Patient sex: M
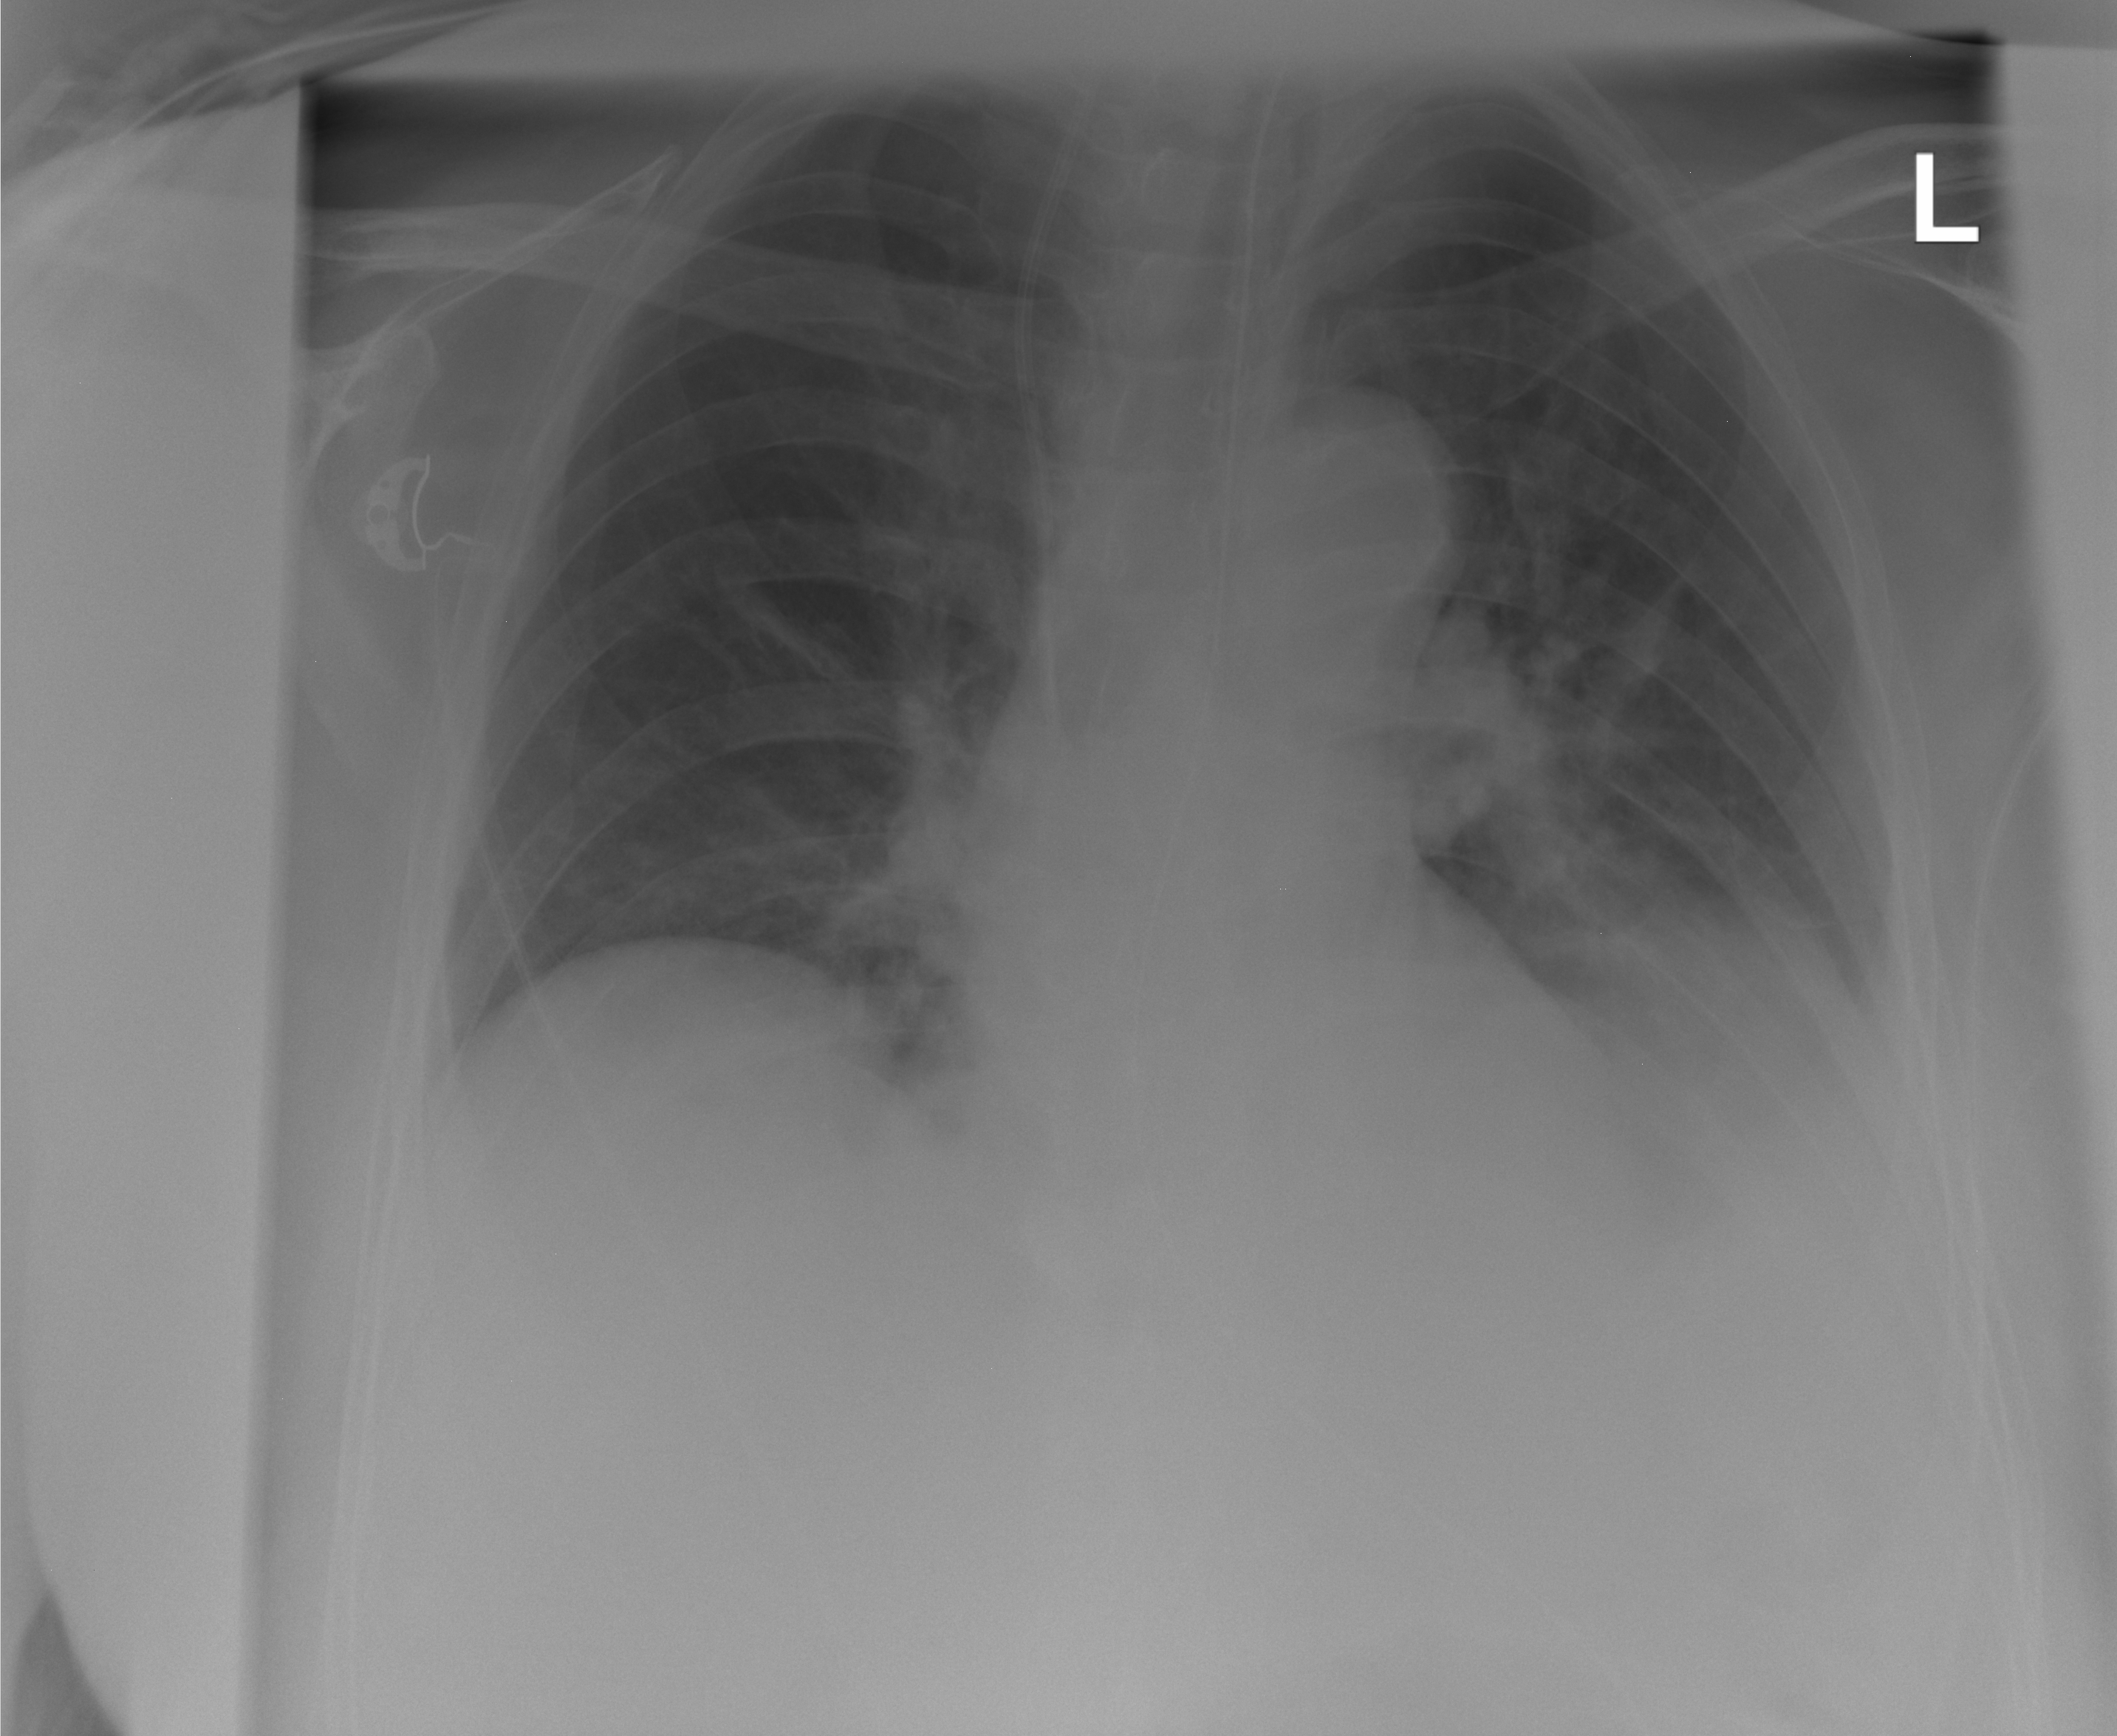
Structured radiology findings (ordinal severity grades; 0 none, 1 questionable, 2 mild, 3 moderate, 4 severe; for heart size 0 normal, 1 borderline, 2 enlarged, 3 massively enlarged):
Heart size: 0
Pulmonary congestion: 1
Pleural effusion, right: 1
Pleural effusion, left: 2
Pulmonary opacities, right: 0
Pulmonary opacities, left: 2
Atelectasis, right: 1
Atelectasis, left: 2